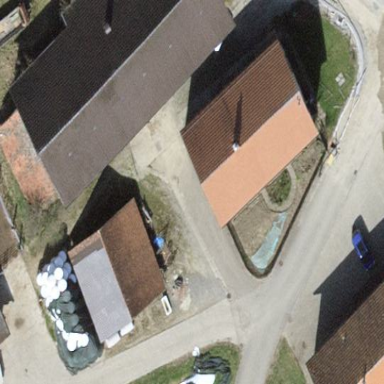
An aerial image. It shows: Simple house.